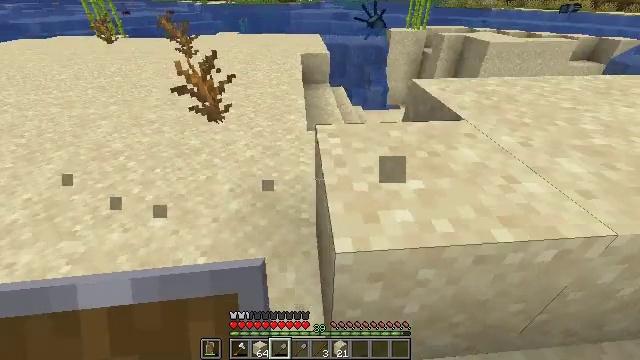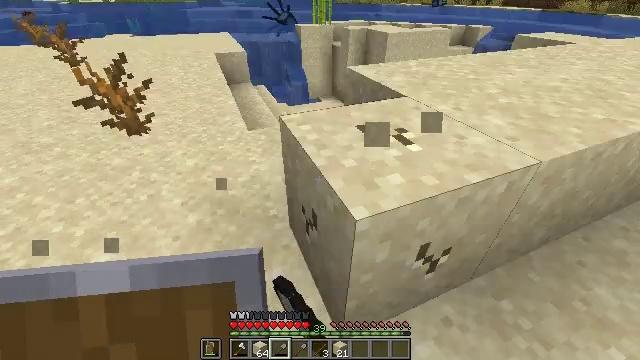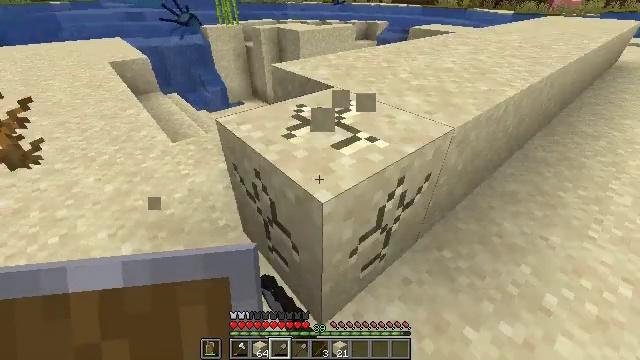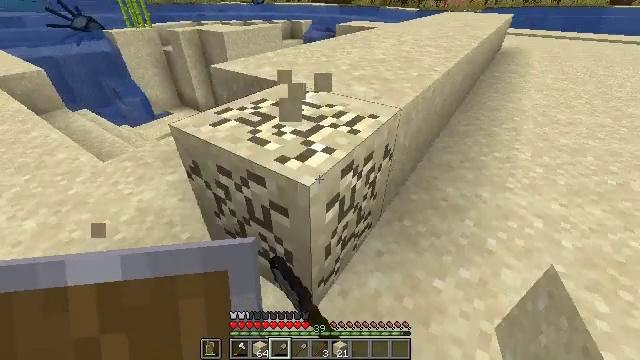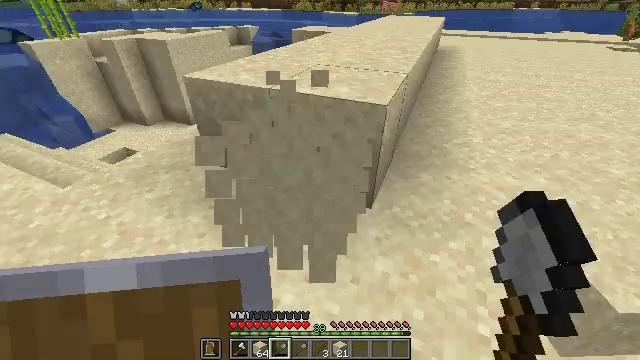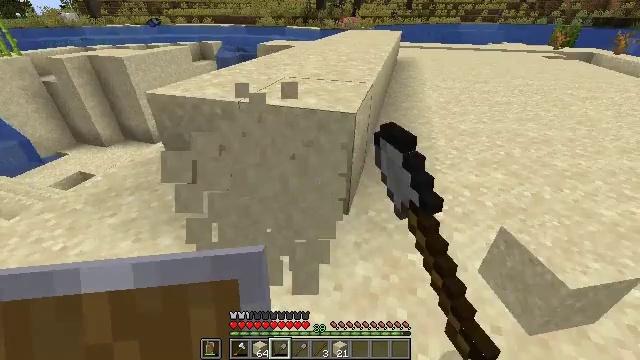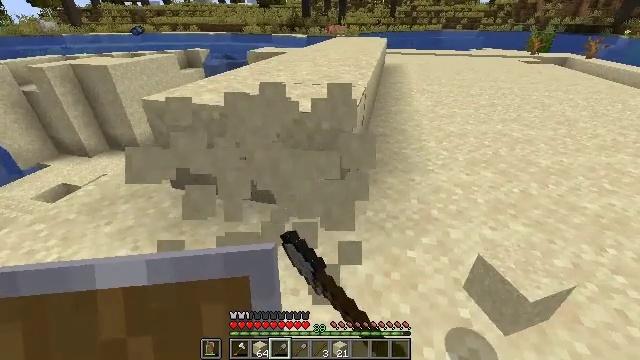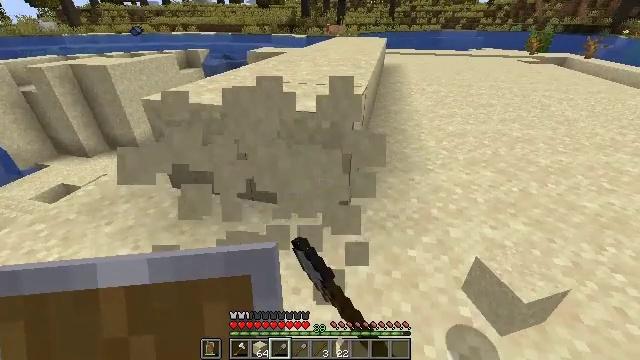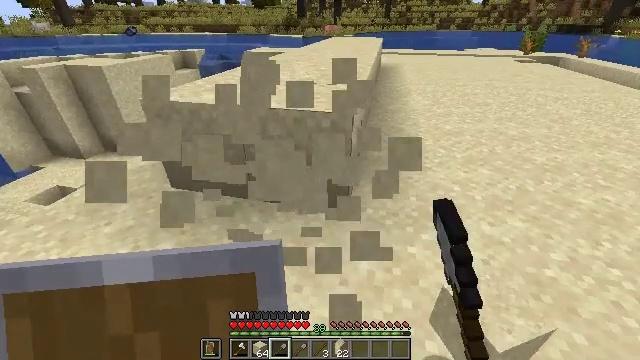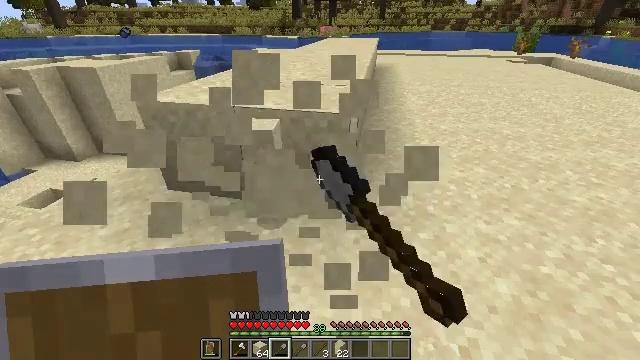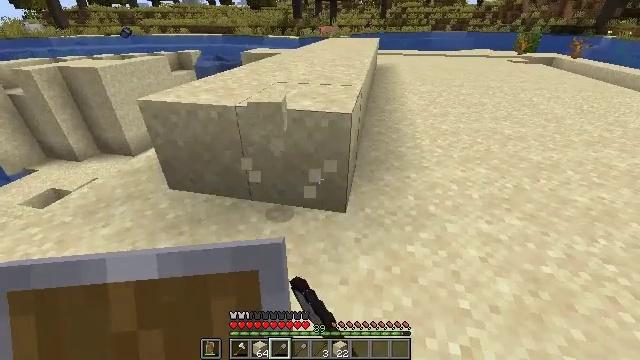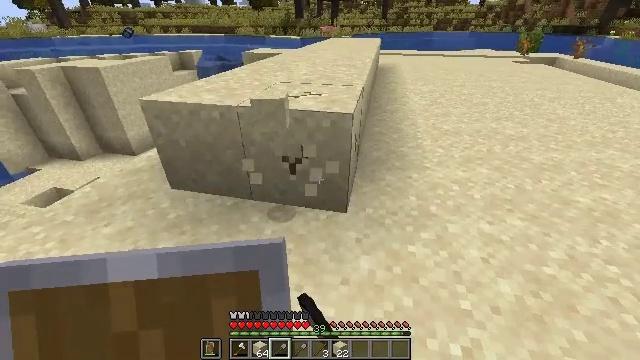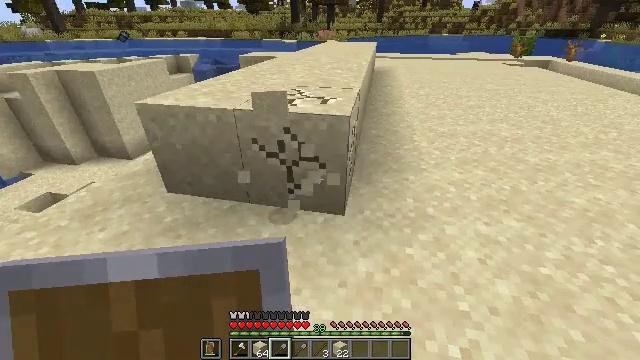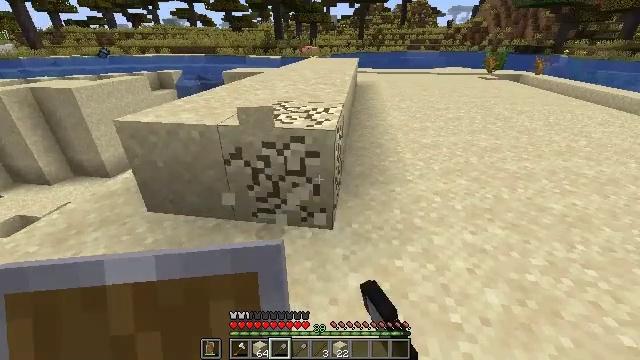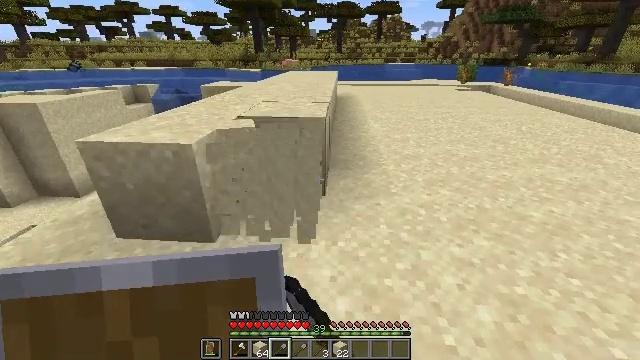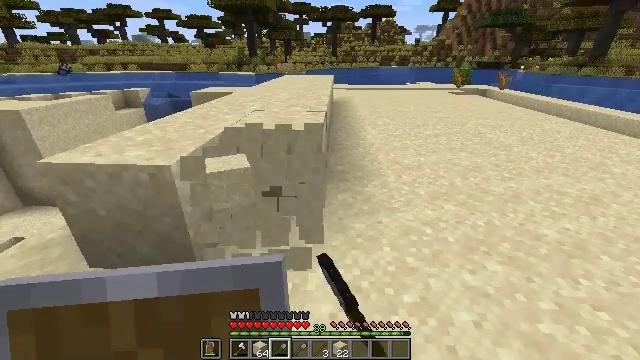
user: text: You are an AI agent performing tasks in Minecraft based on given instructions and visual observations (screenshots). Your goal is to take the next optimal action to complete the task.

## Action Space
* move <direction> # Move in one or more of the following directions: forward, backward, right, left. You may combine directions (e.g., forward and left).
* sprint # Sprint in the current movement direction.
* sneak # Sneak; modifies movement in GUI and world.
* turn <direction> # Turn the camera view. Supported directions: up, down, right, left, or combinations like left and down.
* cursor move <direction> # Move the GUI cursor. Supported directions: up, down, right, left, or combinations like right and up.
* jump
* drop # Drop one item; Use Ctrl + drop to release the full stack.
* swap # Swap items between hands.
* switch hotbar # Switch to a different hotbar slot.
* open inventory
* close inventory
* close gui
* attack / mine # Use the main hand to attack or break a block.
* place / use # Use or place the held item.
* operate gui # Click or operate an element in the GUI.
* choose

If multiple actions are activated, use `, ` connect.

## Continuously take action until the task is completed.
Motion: motion action
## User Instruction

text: Dig up some sand.
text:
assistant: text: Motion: move left, turn right, attack / mine
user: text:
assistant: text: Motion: move left, turn right, attack / mine
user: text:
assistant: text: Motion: move left, turn right, attack / mine
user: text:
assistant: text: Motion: turn right, attack / mine
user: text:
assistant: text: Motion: turn right and up, attack / mine
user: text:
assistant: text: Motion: turn right and up, attack / mine
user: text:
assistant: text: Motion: attack / mine
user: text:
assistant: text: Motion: attack / mine
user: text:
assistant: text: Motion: attack / mine
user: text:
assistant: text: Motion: attack / mine
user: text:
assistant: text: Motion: attack / mine
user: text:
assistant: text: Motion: attack / mine
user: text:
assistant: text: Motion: move forward, turn right and up, attack / mine
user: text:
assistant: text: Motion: move forward, turn right and up, attack / mine
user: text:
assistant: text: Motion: move forward, turn right, attack / mine
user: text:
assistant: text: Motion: move forward, attack / mine
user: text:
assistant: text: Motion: attack / mine
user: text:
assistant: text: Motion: turn right, attack / mine
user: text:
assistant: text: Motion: attack / mine
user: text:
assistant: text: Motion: attack / mine
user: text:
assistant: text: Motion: attack / mine
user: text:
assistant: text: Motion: attack / mine
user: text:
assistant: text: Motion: attack / mine
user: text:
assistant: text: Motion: attack / mine
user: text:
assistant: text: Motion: attack / mine
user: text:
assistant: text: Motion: move forward, attack / mine
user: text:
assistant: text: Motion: move forward, attack / mine
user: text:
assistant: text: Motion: move forward, attack / mine
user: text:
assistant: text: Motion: move forward, attack / mine
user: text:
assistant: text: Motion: move forward, attack / mine